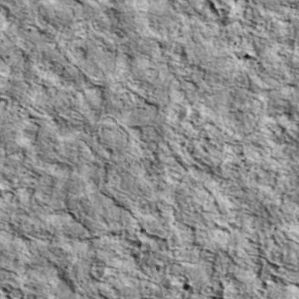
Label: non_frost